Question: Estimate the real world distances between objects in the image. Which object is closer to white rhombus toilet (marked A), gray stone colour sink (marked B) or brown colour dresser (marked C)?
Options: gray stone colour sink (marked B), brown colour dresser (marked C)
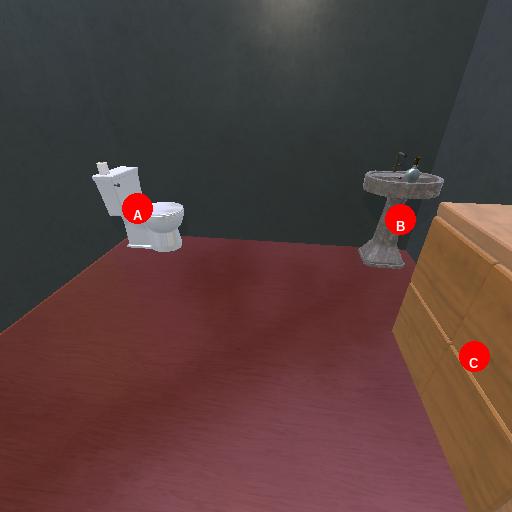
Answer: gray stone colour sink (marked B)